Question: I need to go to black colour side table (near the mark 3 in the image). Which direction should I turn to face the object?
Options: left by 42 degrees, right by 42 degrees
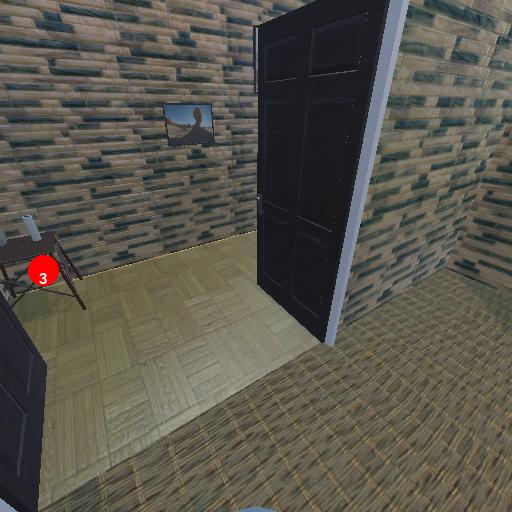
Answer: left by 42 degrees